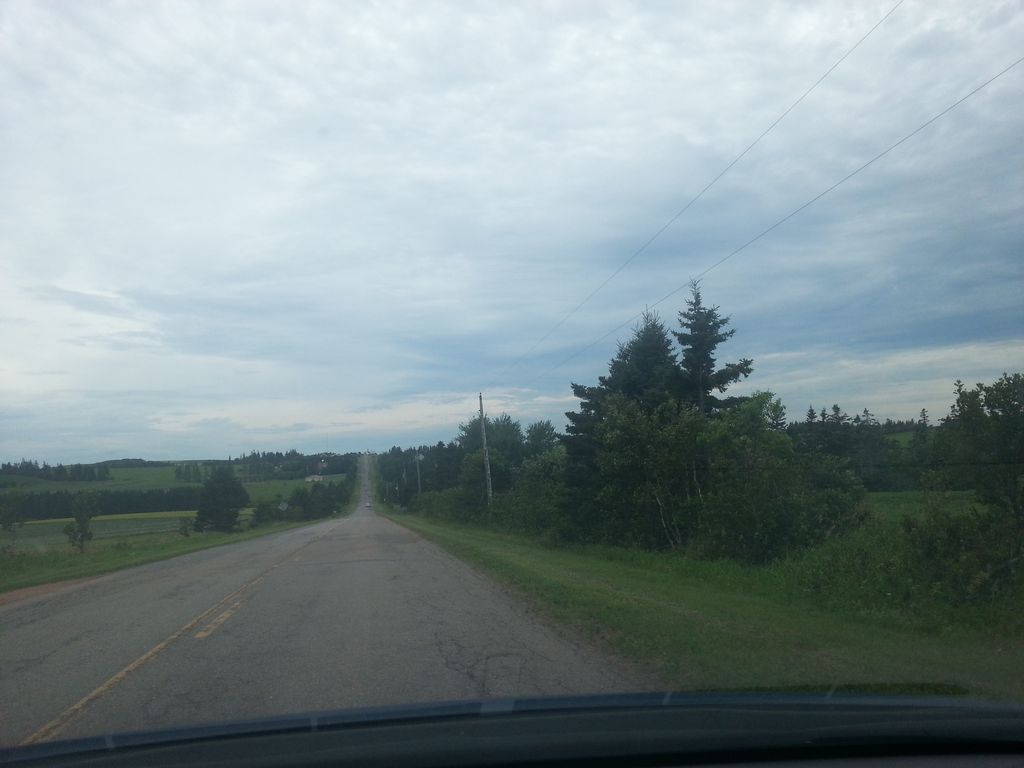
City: charlottetown